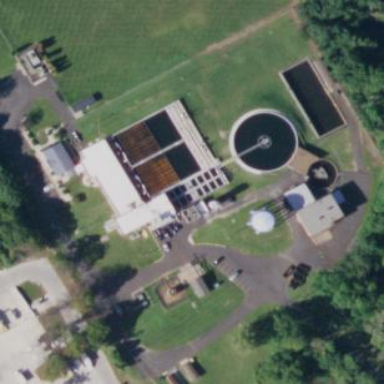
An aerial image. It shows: View of wastewater plant.